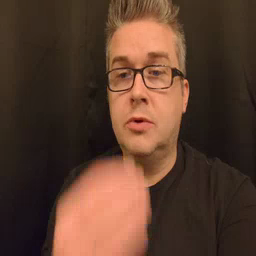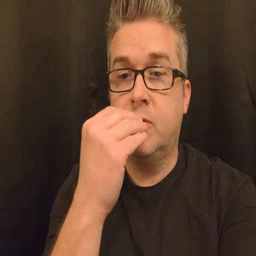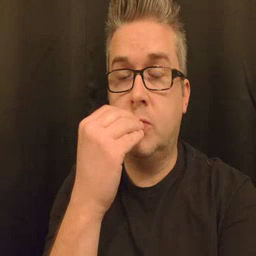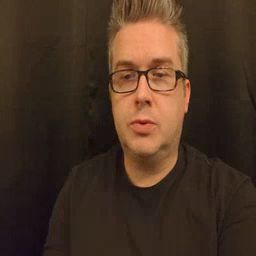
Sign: food